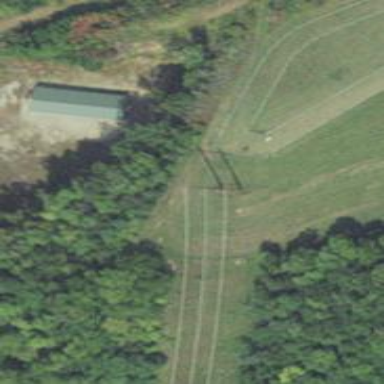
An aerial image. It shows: H-frame designed tower for power lines.